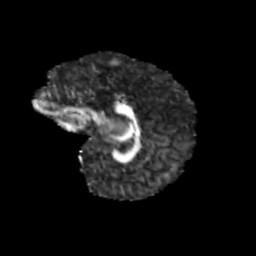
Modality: FA
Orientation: sagittal
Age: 10
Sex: female
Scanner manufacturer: siemens
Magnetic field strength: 3 T
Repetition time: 3.8 s
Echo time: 0.07 s